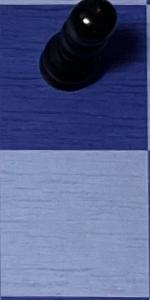
Label: Empty